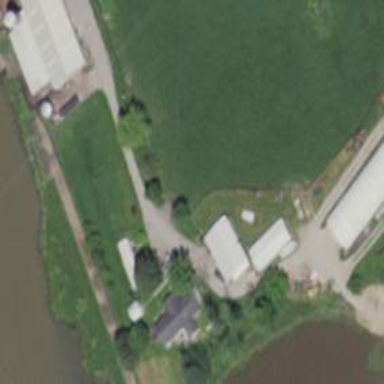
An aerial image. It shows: Farmyard area.